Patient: sex F, age 29
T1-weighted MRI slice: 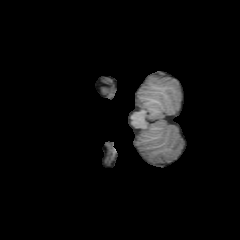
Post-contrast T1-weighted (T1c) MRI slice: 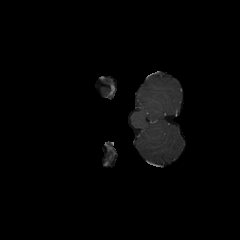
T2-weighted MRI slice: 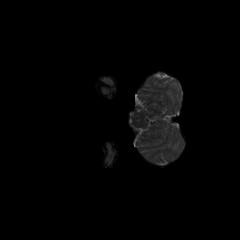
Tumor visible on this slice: no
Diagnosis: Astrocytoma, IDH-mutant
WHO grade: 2